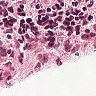
Metastatic tissue present: no